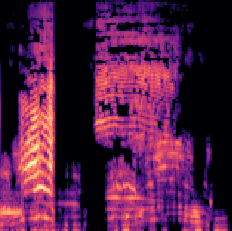
Sound class: Cow